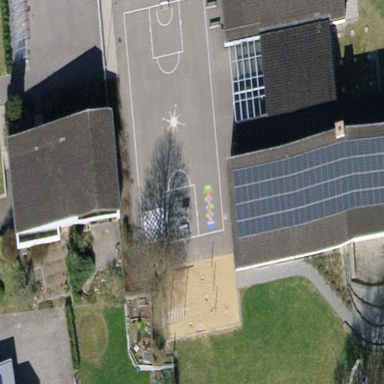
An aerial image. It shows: Solar photovoltaic panel generating electricity through small installation.